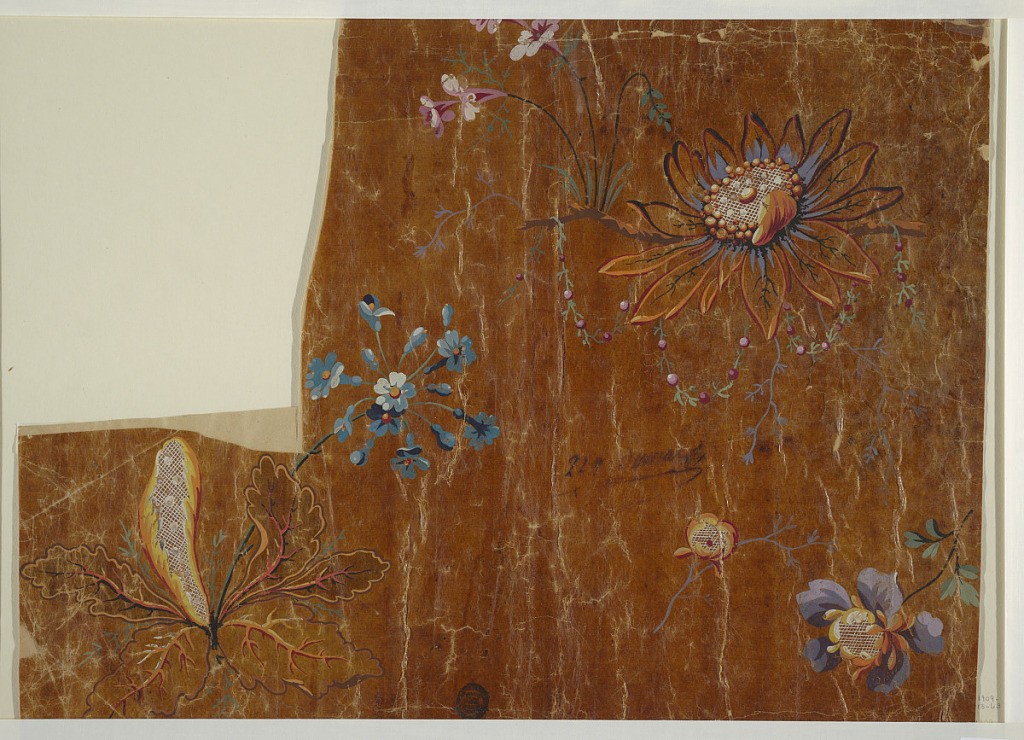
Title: Design for an Embroidered Woven Fabric, Fragment
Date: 1815–1840
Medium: Brush and gouche on oily tracing paper
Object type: Drawing
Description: Top right: a flower plant and a big blossom connected by festoons. Bottom left: a plant with big leaves, one of them being a lace leaf. Bottom right: a bough with a lace bud; a flower bough with a big flower hanging.